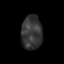
Tissue: skin
Cell type: Epithelial cells
Senescence score: 0.2778
Nuclear area (px): 699
Mean DAPI intensity: 54.358